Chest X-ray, AP view. Patient: 44 years old, sex M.
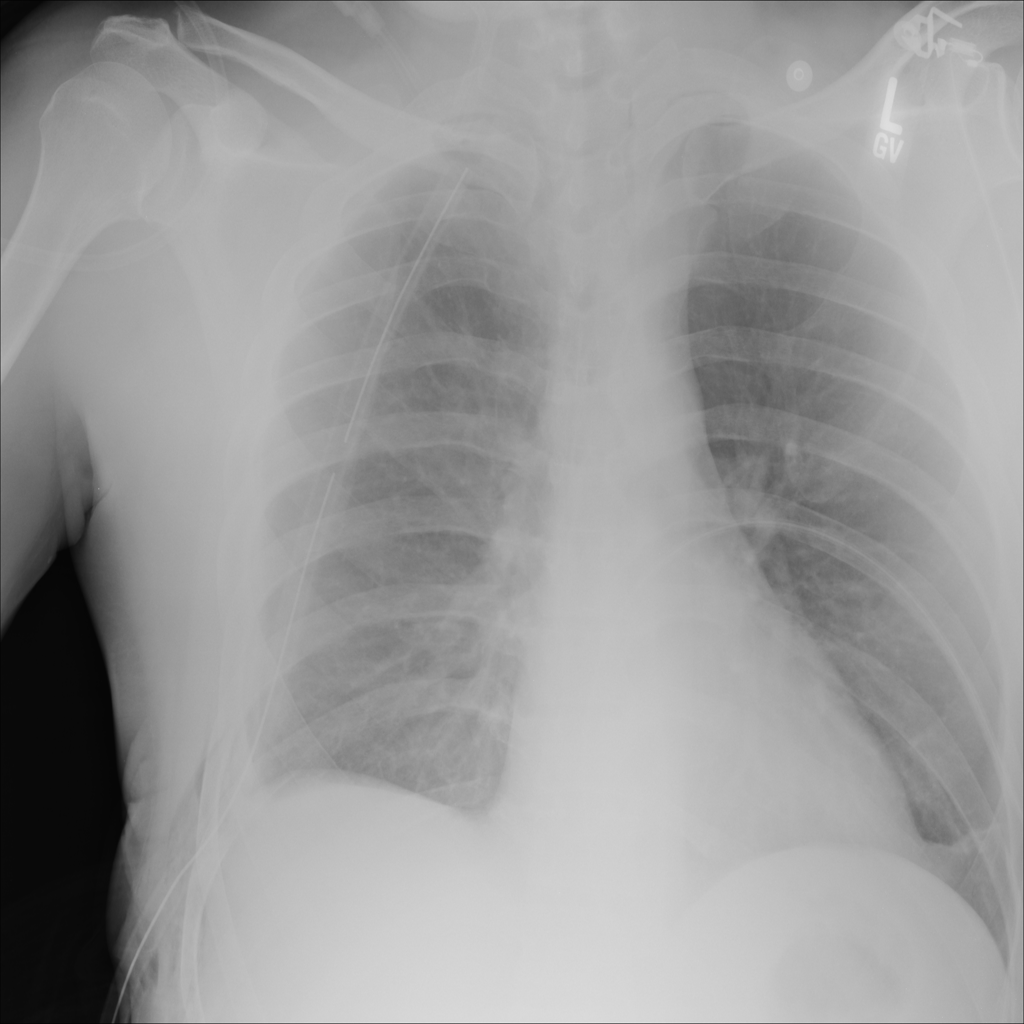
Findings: Atelectasis, Emphysema